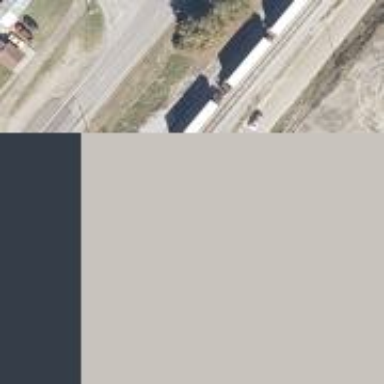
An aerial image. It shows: Railway siding with rails.